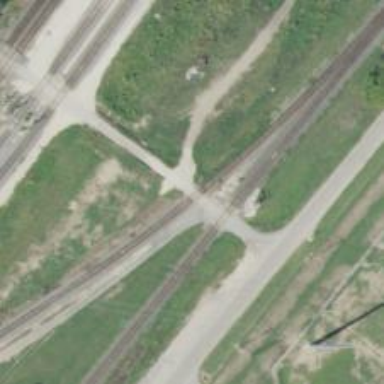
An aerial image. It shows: Railway level crossing.